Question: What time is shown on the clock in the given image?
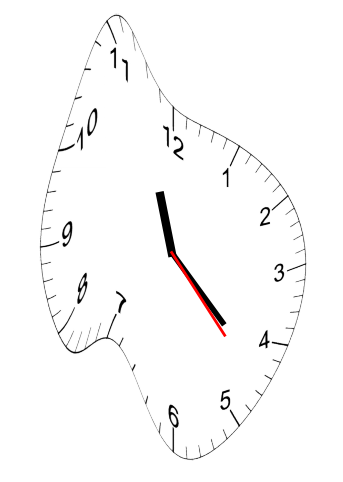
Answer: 11:22:23